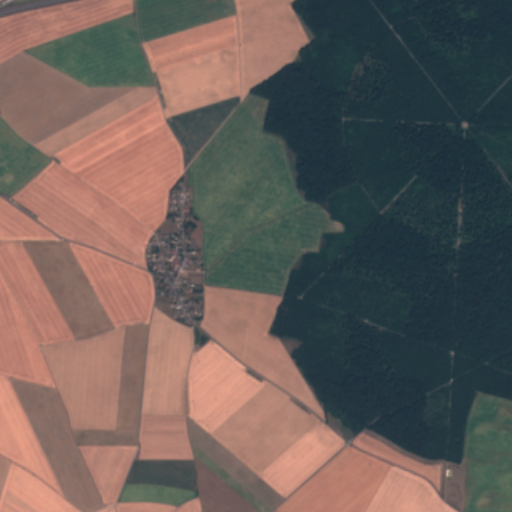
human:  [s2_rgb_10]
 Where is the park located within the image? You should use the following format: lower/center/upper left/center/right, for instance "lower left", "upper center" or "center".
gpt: The park is located in the center left of the image.
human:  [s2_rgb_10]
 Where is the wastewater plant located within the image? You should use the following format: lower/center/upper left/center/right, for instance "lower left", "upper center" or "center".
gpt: The wastewater plant is located in the lower center of the image.
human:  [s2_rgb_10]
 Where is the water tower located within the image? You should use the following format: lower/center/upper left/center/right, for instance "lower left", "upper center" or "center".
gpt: The water tower is located in the center of the image.
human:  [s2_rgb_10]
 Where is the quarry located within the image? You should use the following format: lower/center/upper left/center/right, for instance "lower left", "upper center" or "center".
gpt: There is no quarry in the image.